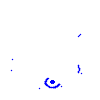
Particle: electron